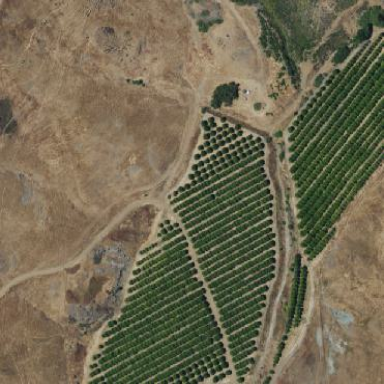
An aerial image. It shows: Orchard.